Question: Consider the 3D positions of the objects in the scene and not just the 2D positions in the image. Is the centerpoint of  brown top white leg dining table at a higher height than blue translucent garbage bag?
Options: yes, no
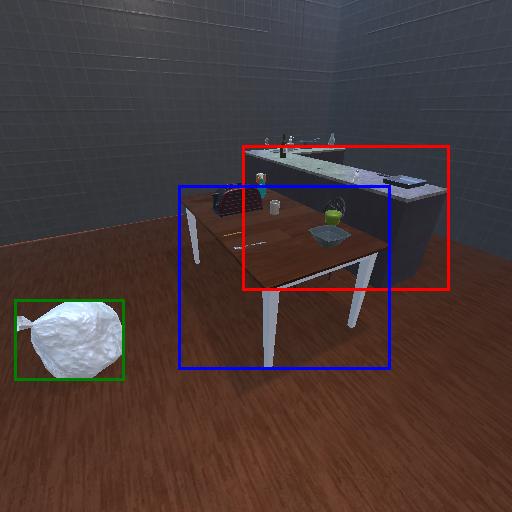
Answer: yes